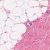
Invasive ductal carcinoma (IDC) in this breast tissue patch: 0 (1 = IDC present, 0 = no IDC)